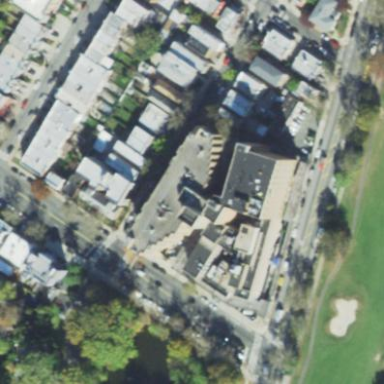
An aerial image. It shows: Nursing home building.